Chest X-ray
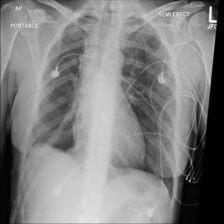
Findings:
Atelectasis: positive
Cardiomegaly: negative
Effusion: negative
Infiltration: negative
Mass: negative
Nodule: negative
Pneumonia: negative
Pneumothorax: negative
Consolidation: negative
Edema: negative
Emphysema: negative
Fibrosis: negative
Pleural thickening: negative
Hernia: negative